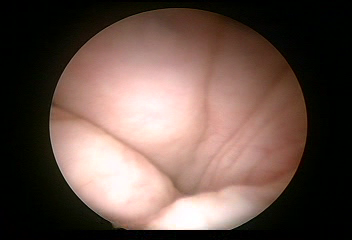
Modality: WLC
Class: Normal mucosa
Bladder cancer association: No